Current action and preconditions to check: trajectory_clear

Your task: For each precondition in the list above, predict whether it will hold at this action.

Consider the current scene as observed from the mobile robot's camera, and analyze the predicted future states of all dynamic agents (e.g., people, animals, vehicles, or any moving entities) within the NEXT SECOND.

IMPORTANT: Only answer "very likely" if you are absolutely certain—based on strong, clear evidence—that a dynamic agent will violate the precondition in the predicted future state. Do NOT answer "very likely" for unlikely, ambiguous, or low-probability risks.

Ask yourself for each precondition: Is there a high probability, with clear and convincing evidence, that the predicted future states of any dynamic agent will interfere with the predicted future state of the currently executing action within the NEXT SECOND, causing that precondition to fail?

Assess the risk level based on these predictions. Use "likely" or "very likely" if motions create a clear risk of interference.

Use "neutral" or "improbable" if agents are nearby but their predicted paths are clearly diverging or non-conflicting.

Failure Risk Categories: "very improbable", "improbable", "neutral", "likely", "very likely"

Answer Format: Output ONLY the probability_of_failure value from these categories: "very improbable", "improbable", "neutral", "likely", "very likely"

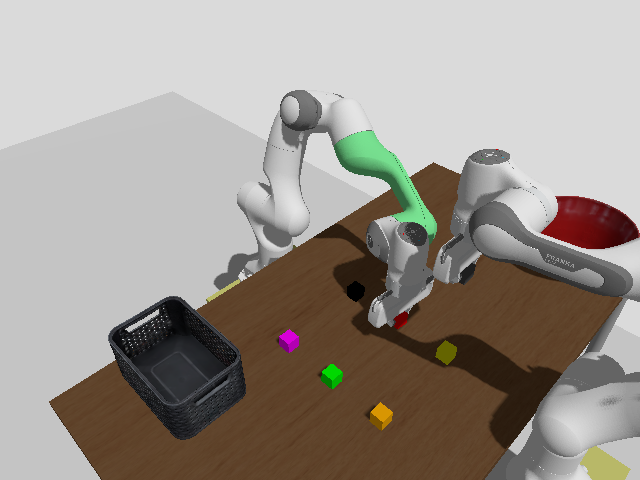

Answer: improbable